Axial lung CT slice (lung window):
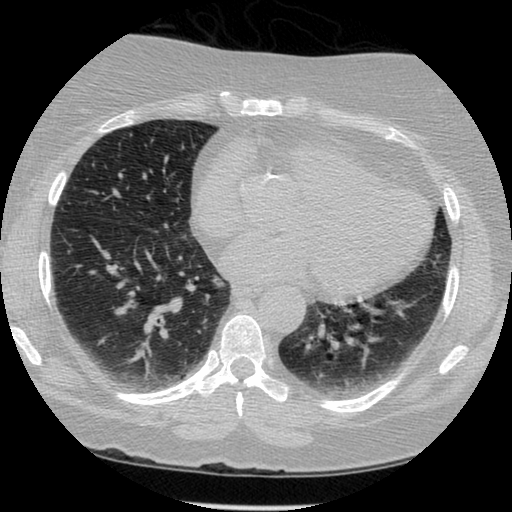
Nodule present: no